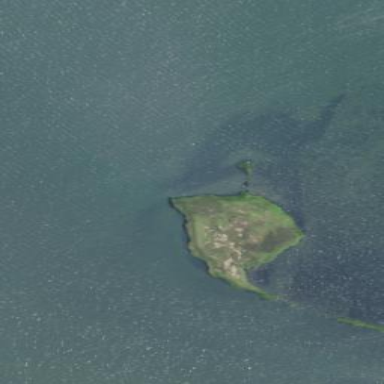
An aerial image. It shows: Islet located along the natural coastline.